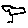
Label: bird